Interaction volume radius: 5 \u00c5
Interaction volume height: 25 \u00c5
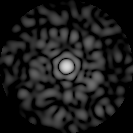
Disorder parameter: 0.8225